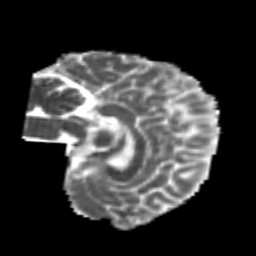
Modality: MD
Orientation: sagittal
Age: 22
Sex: female
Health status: healthy
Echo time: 0.074 s